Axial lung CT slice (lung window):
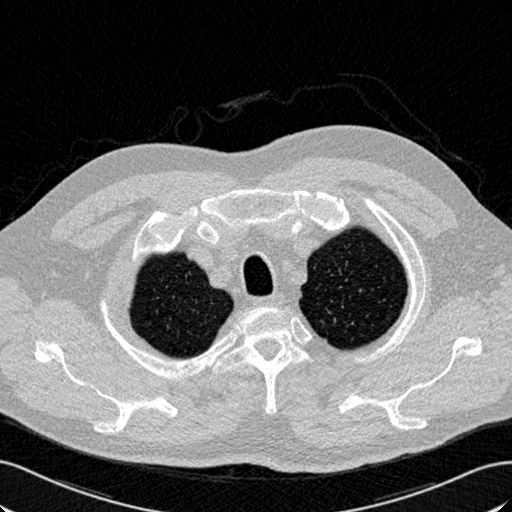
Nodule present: no